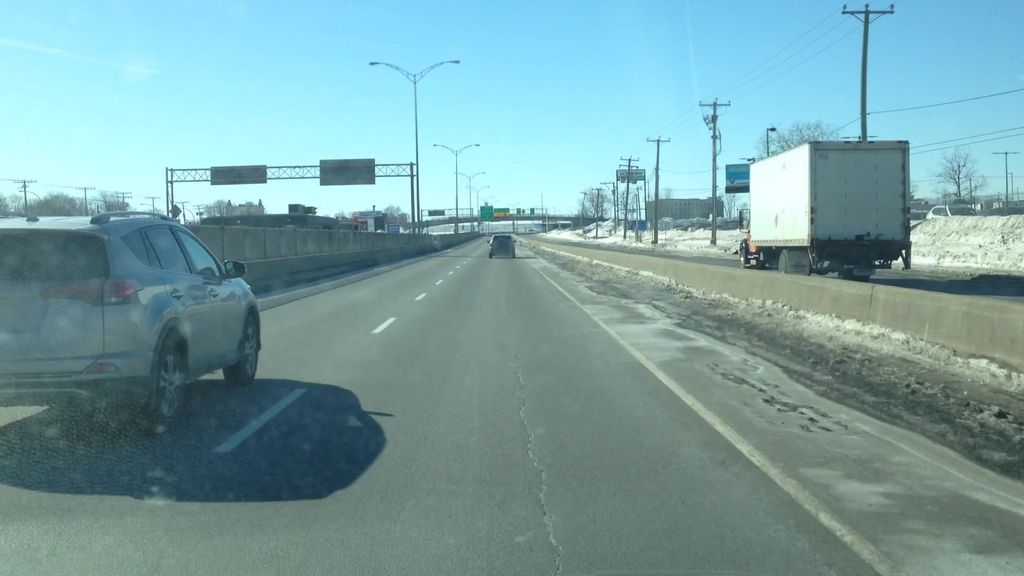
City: montreal